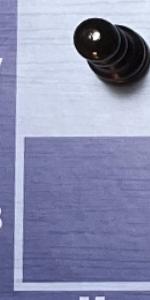
Label: Empty